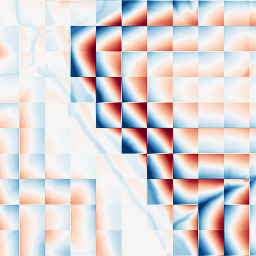
Category: wavelet
Decomposition family: wavelet_dwt
Decomposition parameters: wavelet: haar
level: 5
Upsampling method: cubic_catmull_rom
Upsampling parameters: scale: 4
Upsampling scale: 4